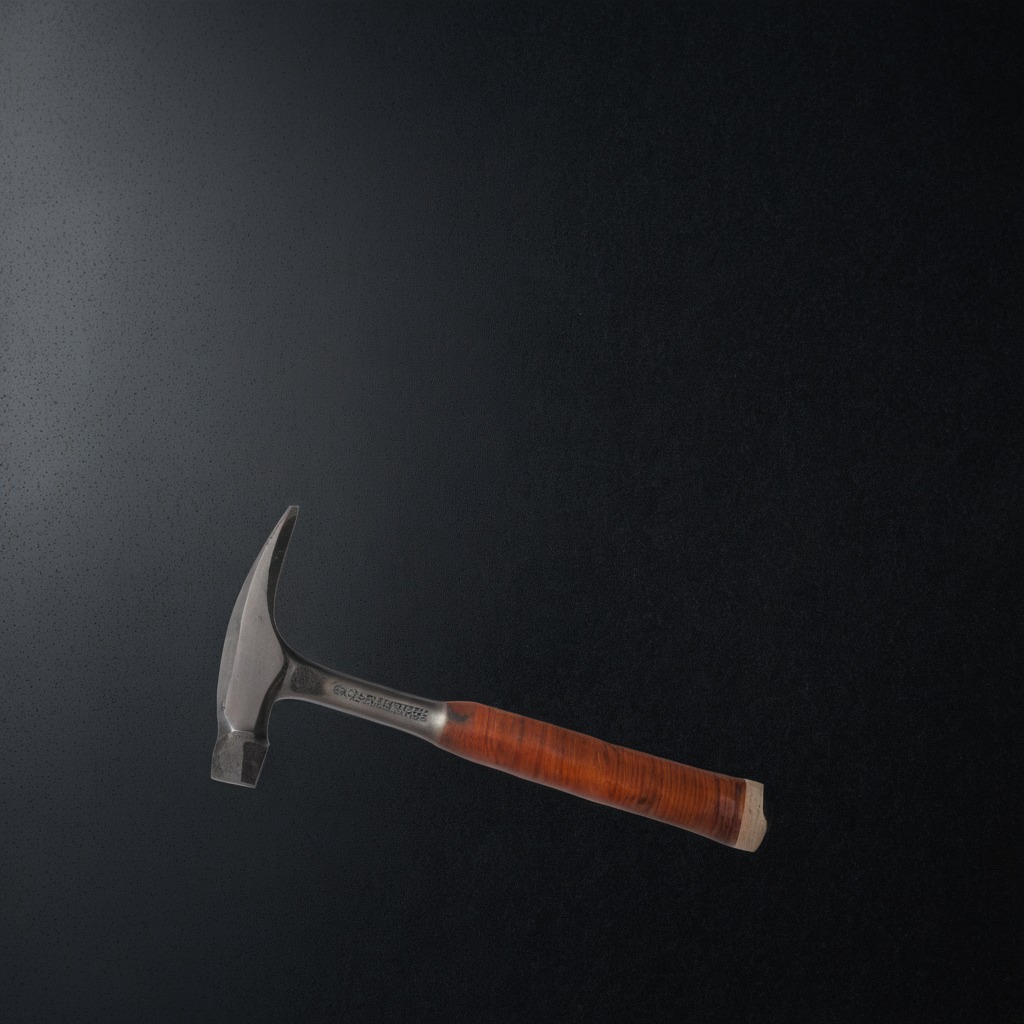
A hammer lying on a clean granite tabletop covered with a black rubber mat inside a workshop at night dim ambient light soft shadows worn but beneath the mat